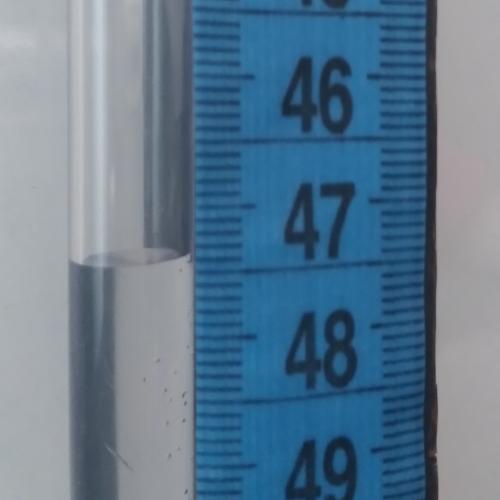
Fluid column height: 47.4 cm